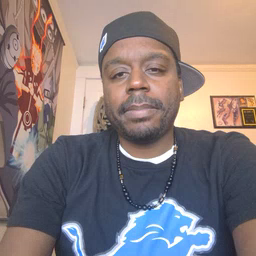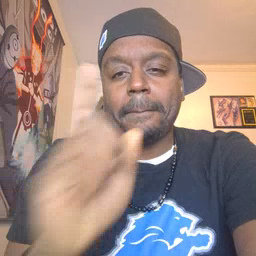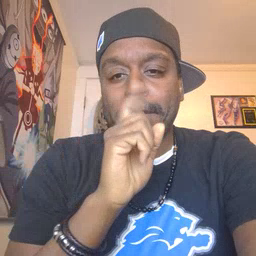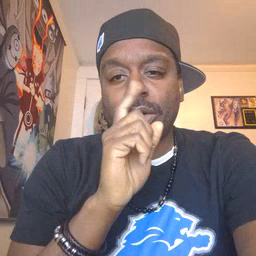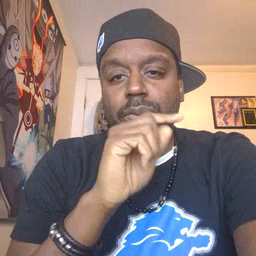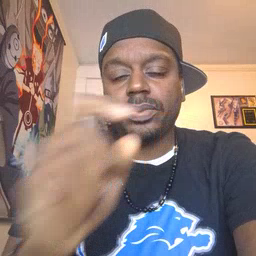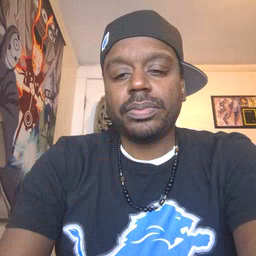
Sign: mouse